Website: apple-inc
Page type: cart
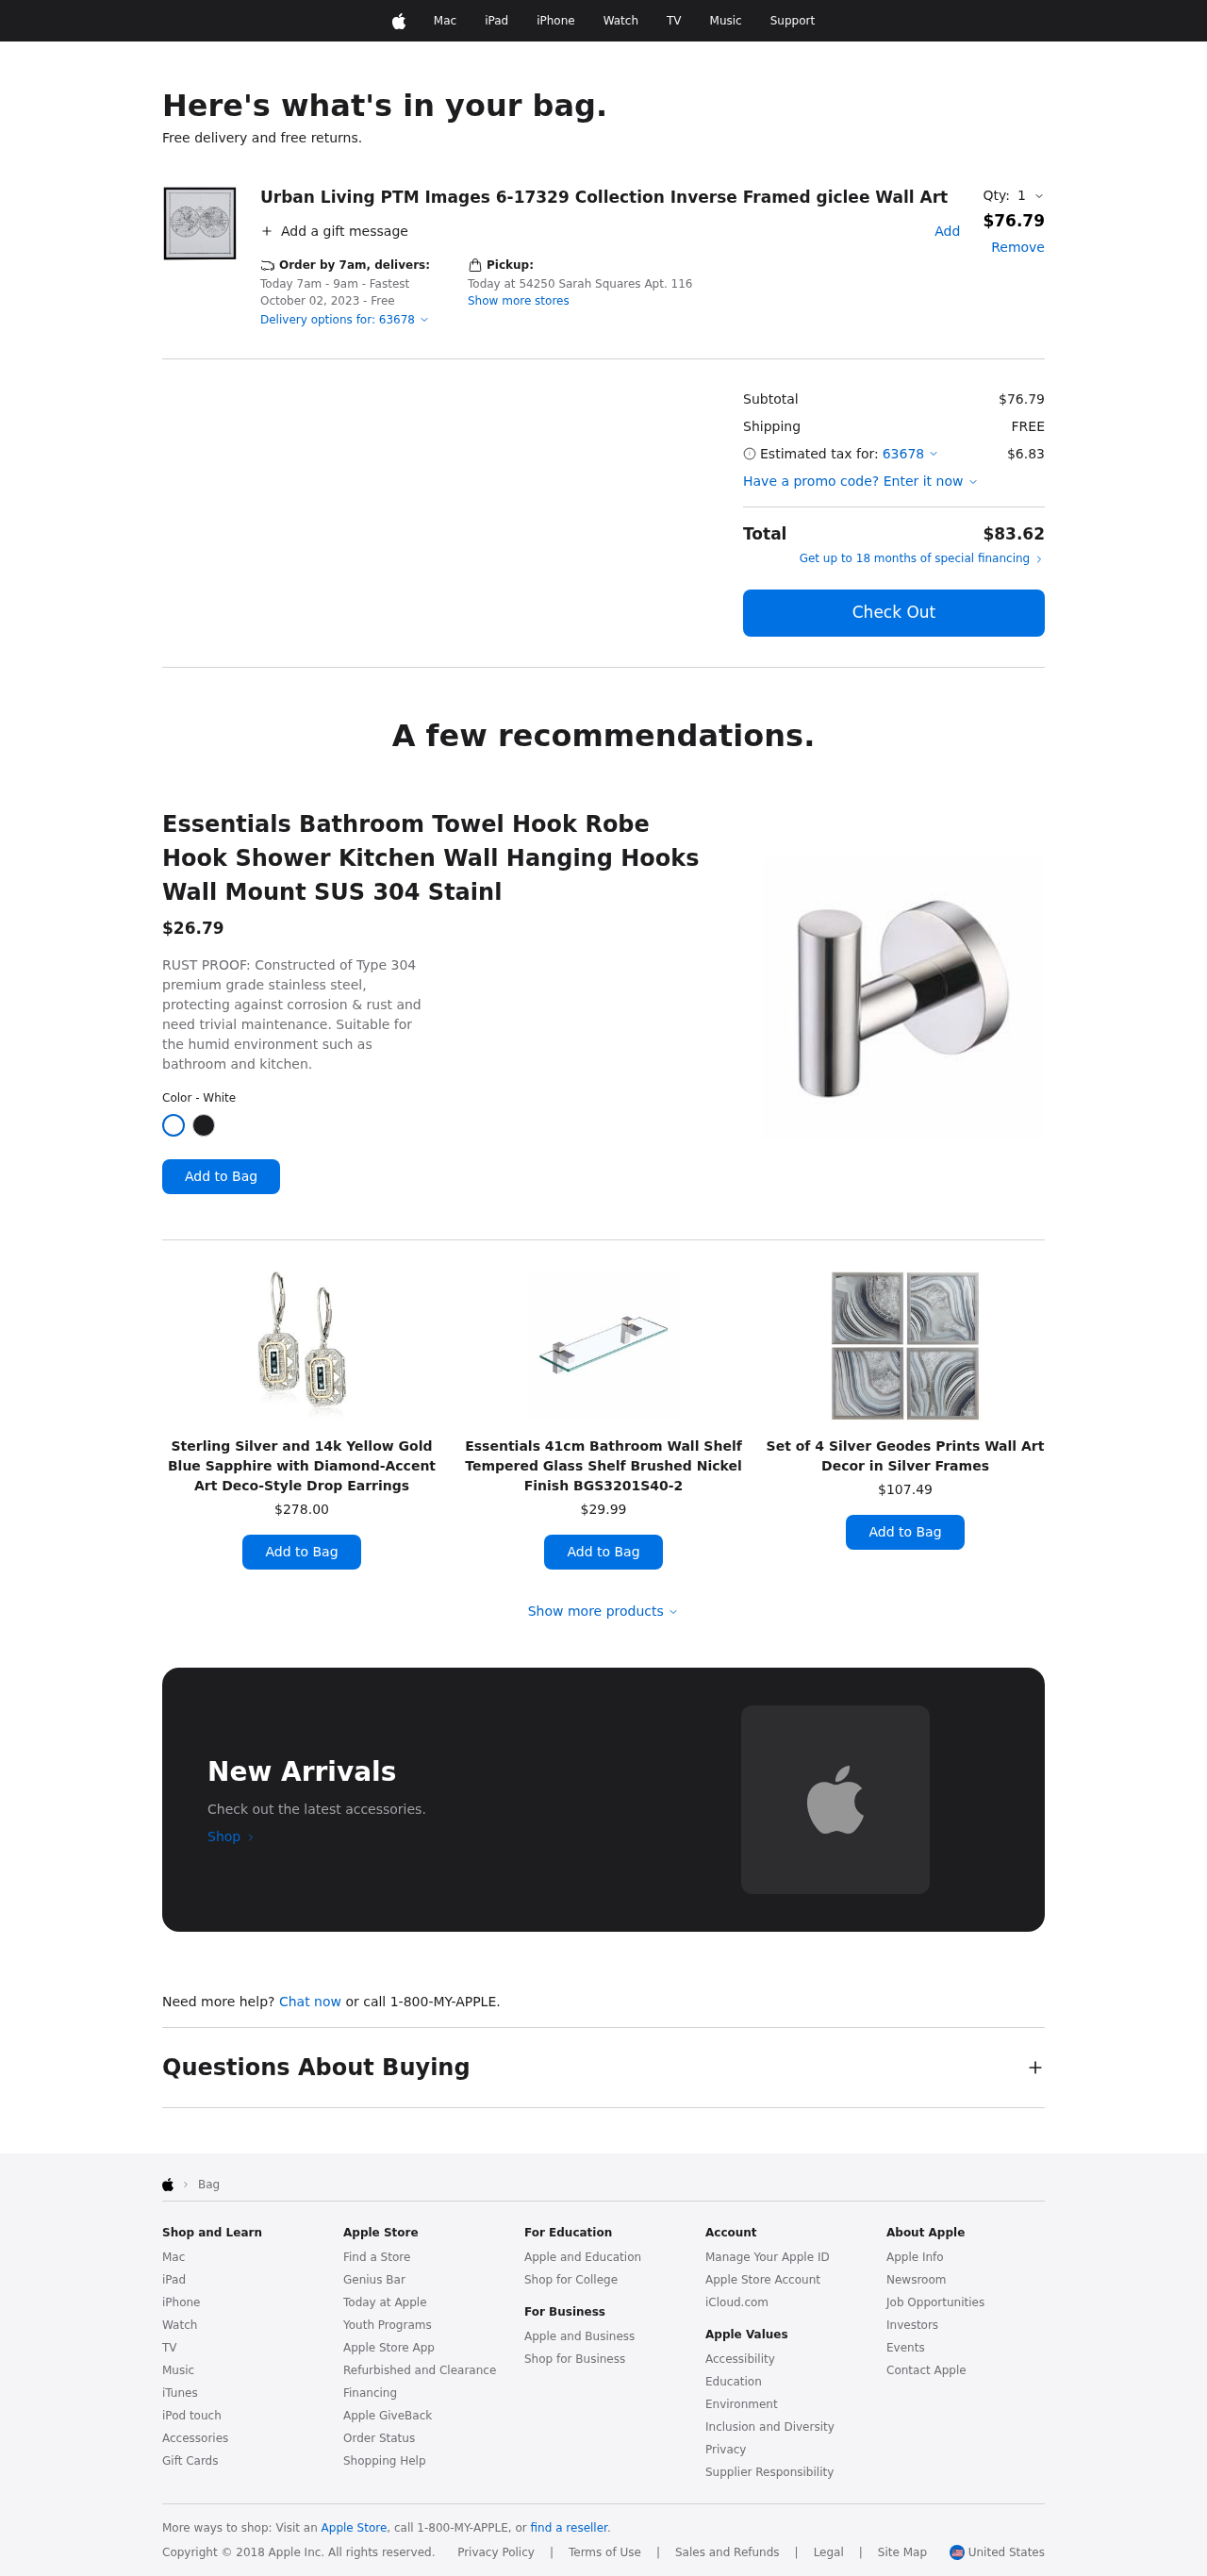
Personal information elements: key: PII_LOCATION1_STREET
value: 54250 Sarah Squares Apt. 116
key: PII_POSTCODE
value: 63678
Product elements: key: PRODUCT1_NAME
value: Urban Living PTM Images 6-17329 Collection Inverse Framed giclee Wall Art
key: PRODUCT1_PRICE
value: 76.79
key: PRODUCT1_QUANTITY
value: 1
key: PRODUCT2_DESC
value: RUST PROOF: Constructed of Type 304 premium grade stainless steel, protecting against corrosion & rust and need trivial maintenance. Suitable for the humid environment such as bathroom and kitchen.
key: PRODUCT2_NAME
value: Essentials Bathroom Towel Hook Robe Hook Shower Kitchen Wall Hanging Hooks Wall Mount SUS 304 Stainl
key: PRODUCT2_PRICE
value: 26.79
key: PRODUCT3_NAME
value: Sterling Silver and 14k Yellow Gold Blue Sapphire  with Diamond-Accent Art Deco-Style Drop Earrings
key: PRODUCT3_PRICE
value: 278
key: PRODUCT4_NAME
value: Essentials 41cm Bathroom Wall Shelf Tempered Glass Shelf Brushed Nickel Finish BGS3201S40-2
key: PRODUCT4_PRICE
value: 29.99
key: PRODUCT5_NAME
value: Set of 4 Silver Geodes Prints Wall Art Decor in Silver Frames
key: PRODUCT5_PRICE
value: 107.49
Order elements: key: ORDER_SHIPPING_DATE
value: Today 7am - 9am
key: ORDER_DELIVERY_DATE
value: October 02, 2023
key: ORDER_SUBTOTAL
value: $76.79
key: ORDER_SHIPPING_COST
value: FREE
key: ORDER_TAX
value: $6.83
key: ORDER_TOTAL
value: $83.62